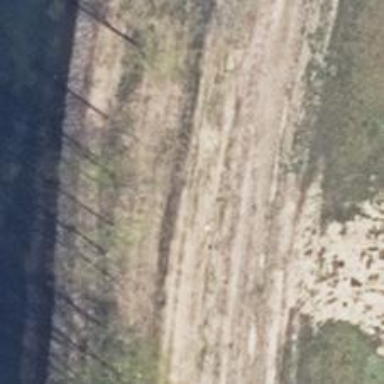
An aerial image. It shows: Embankment along path.